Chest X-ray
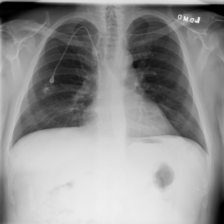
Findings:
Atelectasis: negative
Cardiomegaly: negative
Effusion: negative
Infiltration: negative
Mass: negative
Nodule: negative
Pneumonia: negative
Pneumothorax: negative
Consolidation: negative
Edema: negative
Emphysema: negative
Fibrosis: negative
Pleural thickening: negative
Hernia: negative